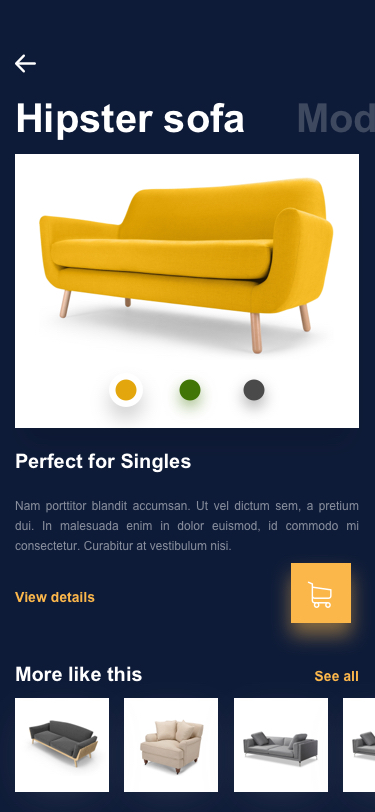
Text in this UI design:
Hipster sofa
Modern sofa
View details
Nam porttitor blandit accumsan. Ut vel dictum sem, a pretium dui. In malesuada enim in dolor euismod, id commodo mi consectetur. Curabitur at vestibulum nisi.
Perfect for Singles
See all
More like this